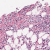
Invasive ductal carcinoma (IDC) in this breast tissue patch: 1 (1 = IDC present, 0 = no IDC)